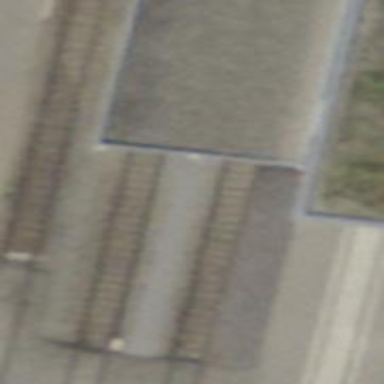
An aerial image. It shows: Railway yard used for servicing trains.